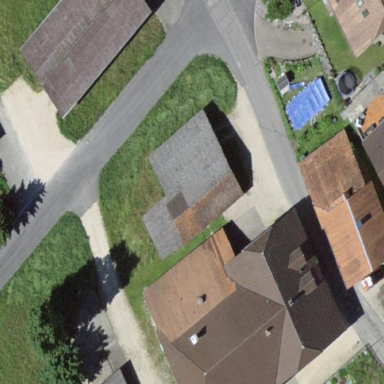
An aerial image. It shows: Barn.